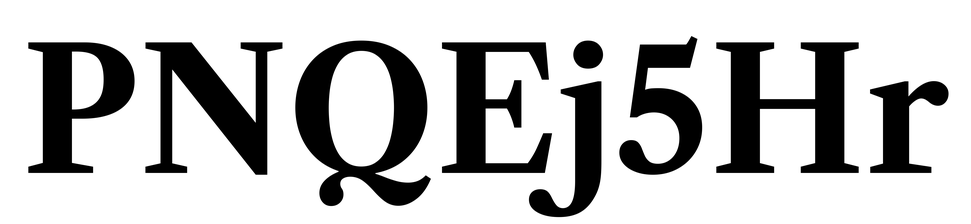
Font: LibreCaslonText_Bold